Aerial crown-view tile of a tropical tree (Barro Colorado Island, Panama), acquired 20250317:
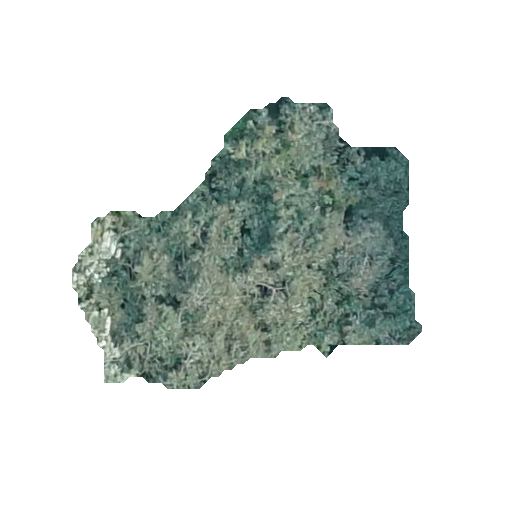
Species: Luehea seemannii
GBIF accepted scientific name: Luehea seemannii
Crown area: 97.656 m²